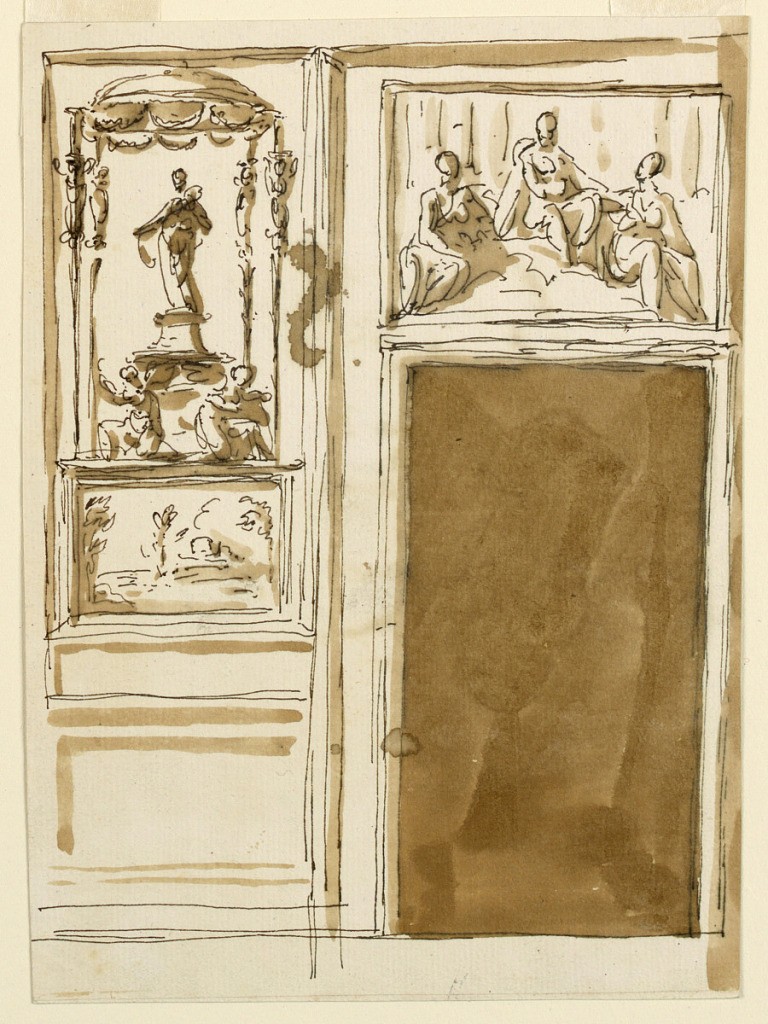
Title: Design for a Door Wall
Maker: Giuseppe Barberi, Italian, 1746–1809
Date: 1746–1809
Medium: Pen and brown ink, brush and brown wash on off-white laid paper, lined
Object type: Drawing
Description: Design for a Door Wall.